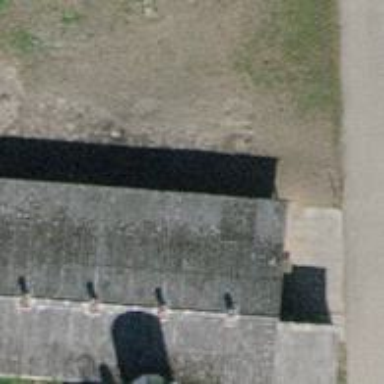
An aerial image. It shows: Stable building.